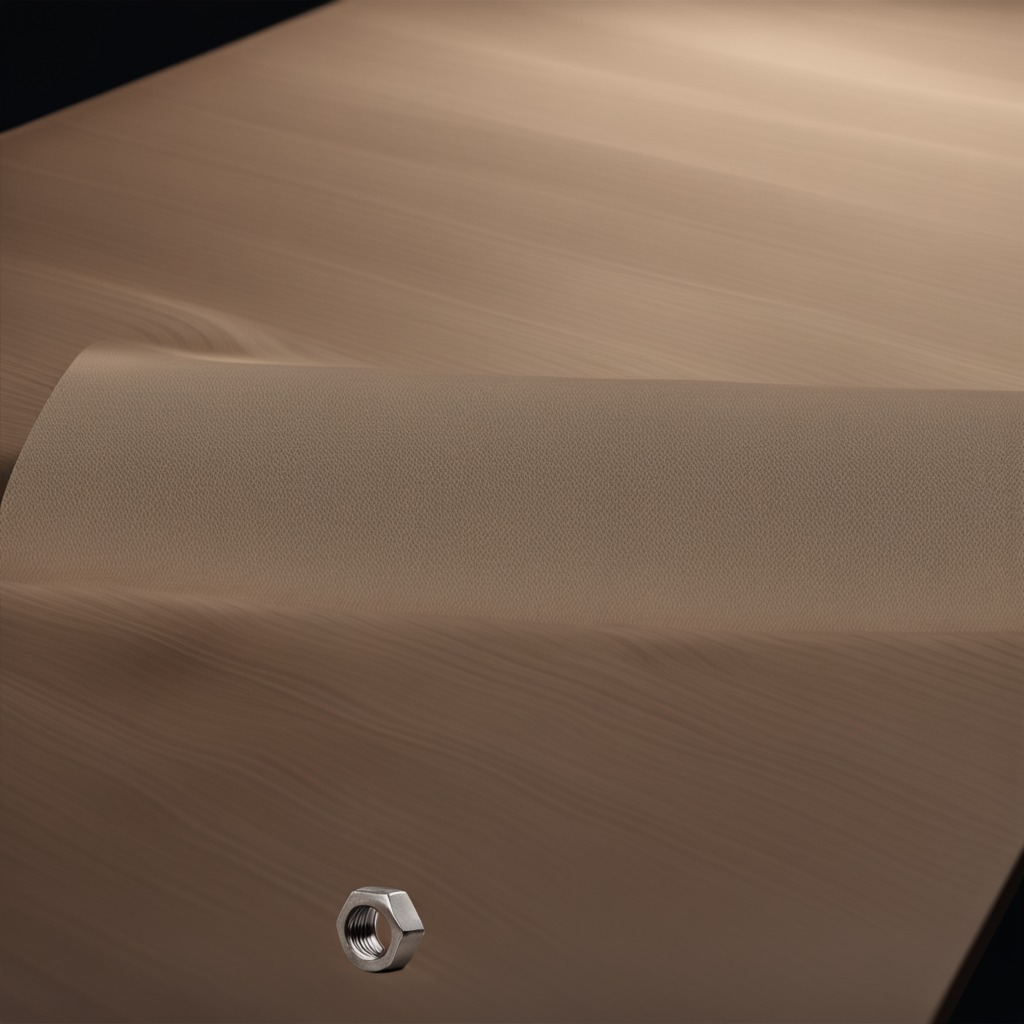
A metal nut is lying on a wooden table.